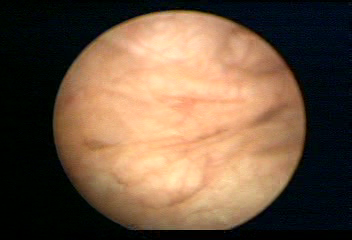
Modality: WLC
Class: Normal mucosa
Bladder cancer association: No